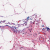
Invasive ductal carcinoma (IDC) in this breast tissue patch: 0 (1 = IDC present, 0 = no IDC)